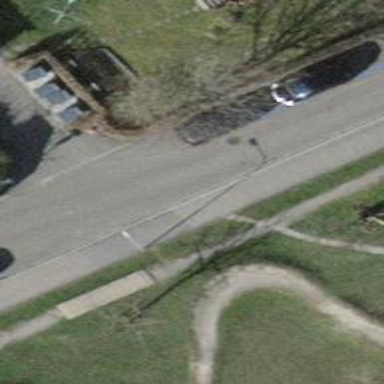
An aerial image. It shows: Sidewalk.